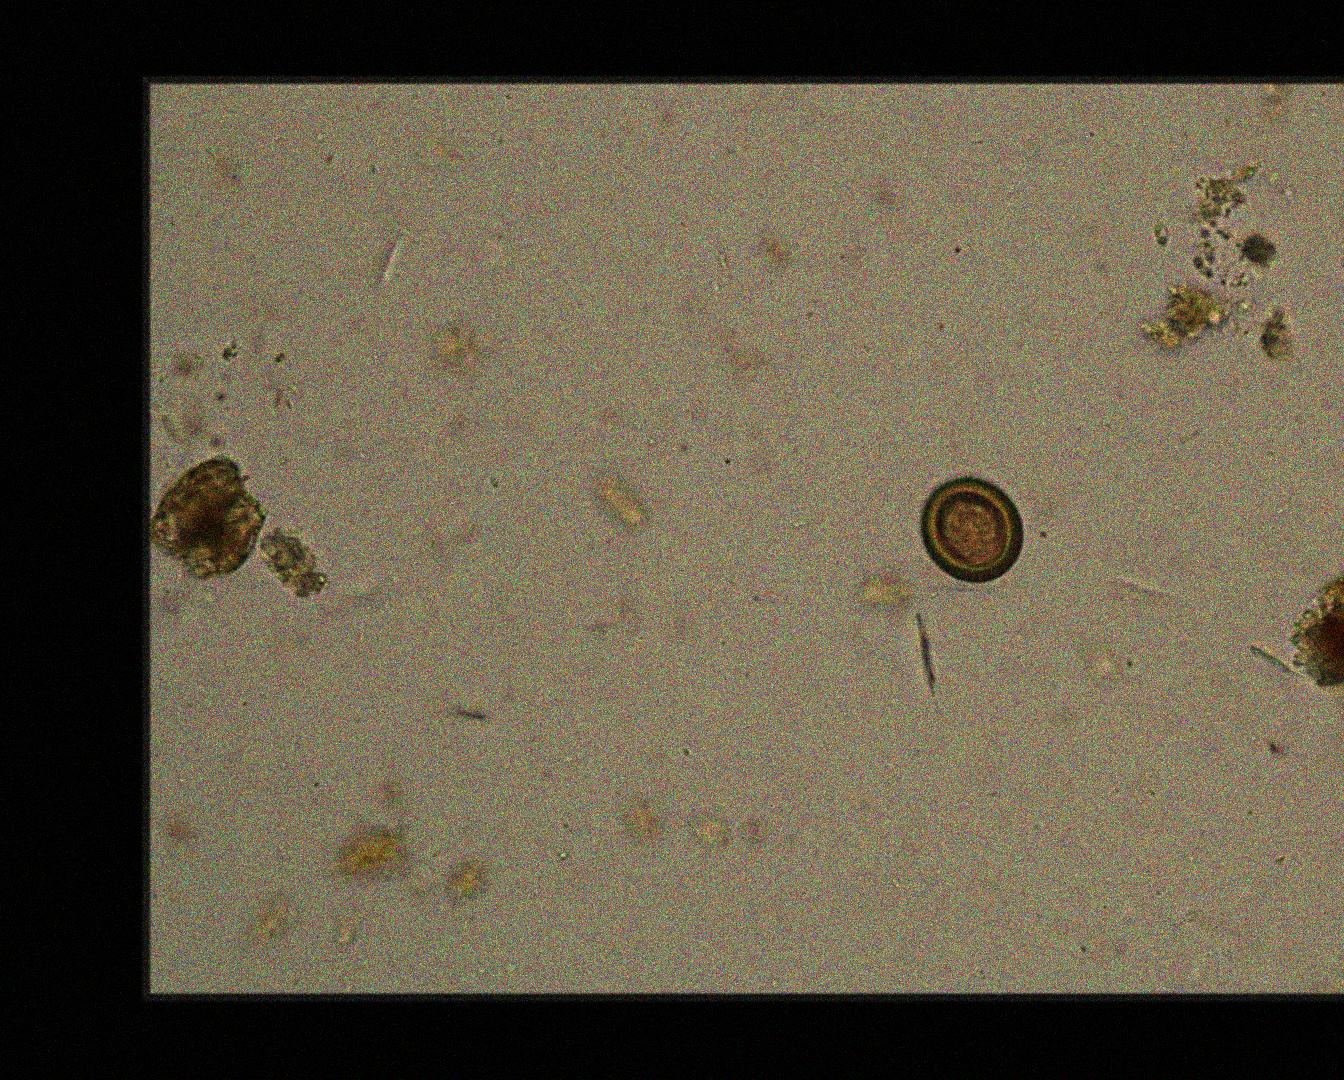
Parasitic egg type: Taenia spp. egg